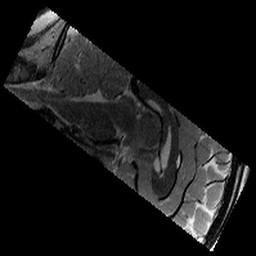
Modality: T2w
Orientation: sagittal
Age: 11
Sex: male
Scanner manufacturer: siemens
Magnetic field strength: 3 T
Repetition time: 9.23 s
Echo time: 0.067 s